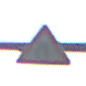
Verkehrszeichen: EinseitigVerengteFahrbahnLinks
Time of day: MorningAfternoon
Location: Outdoor (Suburban)
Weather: PartlyCloudy
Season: NotSpecified
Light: Natural